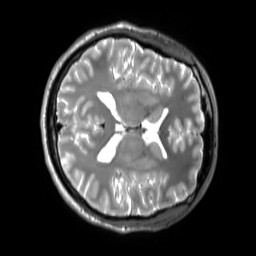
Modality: T2w
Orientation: axial
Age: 28
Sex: male
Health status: ill
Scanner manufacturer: siemens
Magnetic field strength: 3 T
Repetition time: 2.8 s
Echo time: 0.326 s